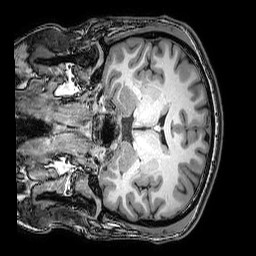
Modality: T1w
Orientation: coronal
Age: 29
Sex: male
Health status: healthy